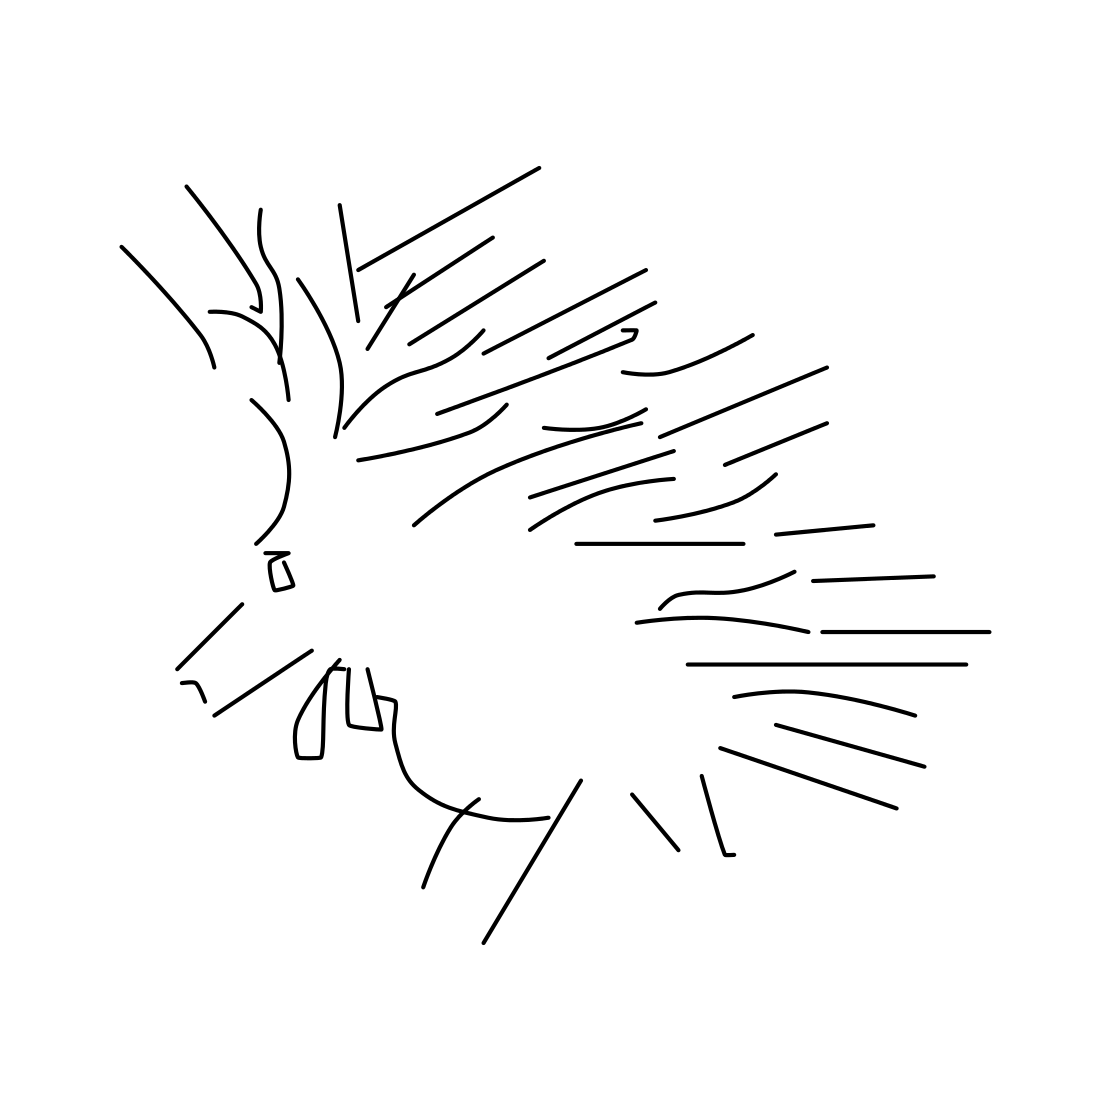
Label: hedgehog